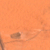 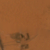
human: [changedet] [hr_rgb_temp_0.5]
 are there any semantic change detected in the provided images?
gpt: Some houses have been edified near the existing ones.